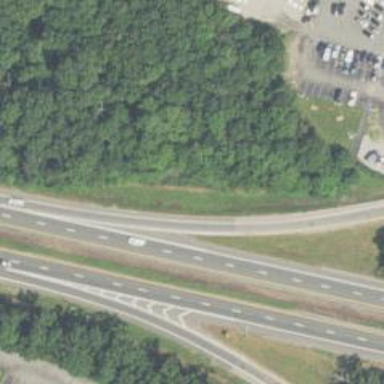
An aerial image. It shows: Asphalt motorway link.